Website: crate-barrel
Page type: receipt
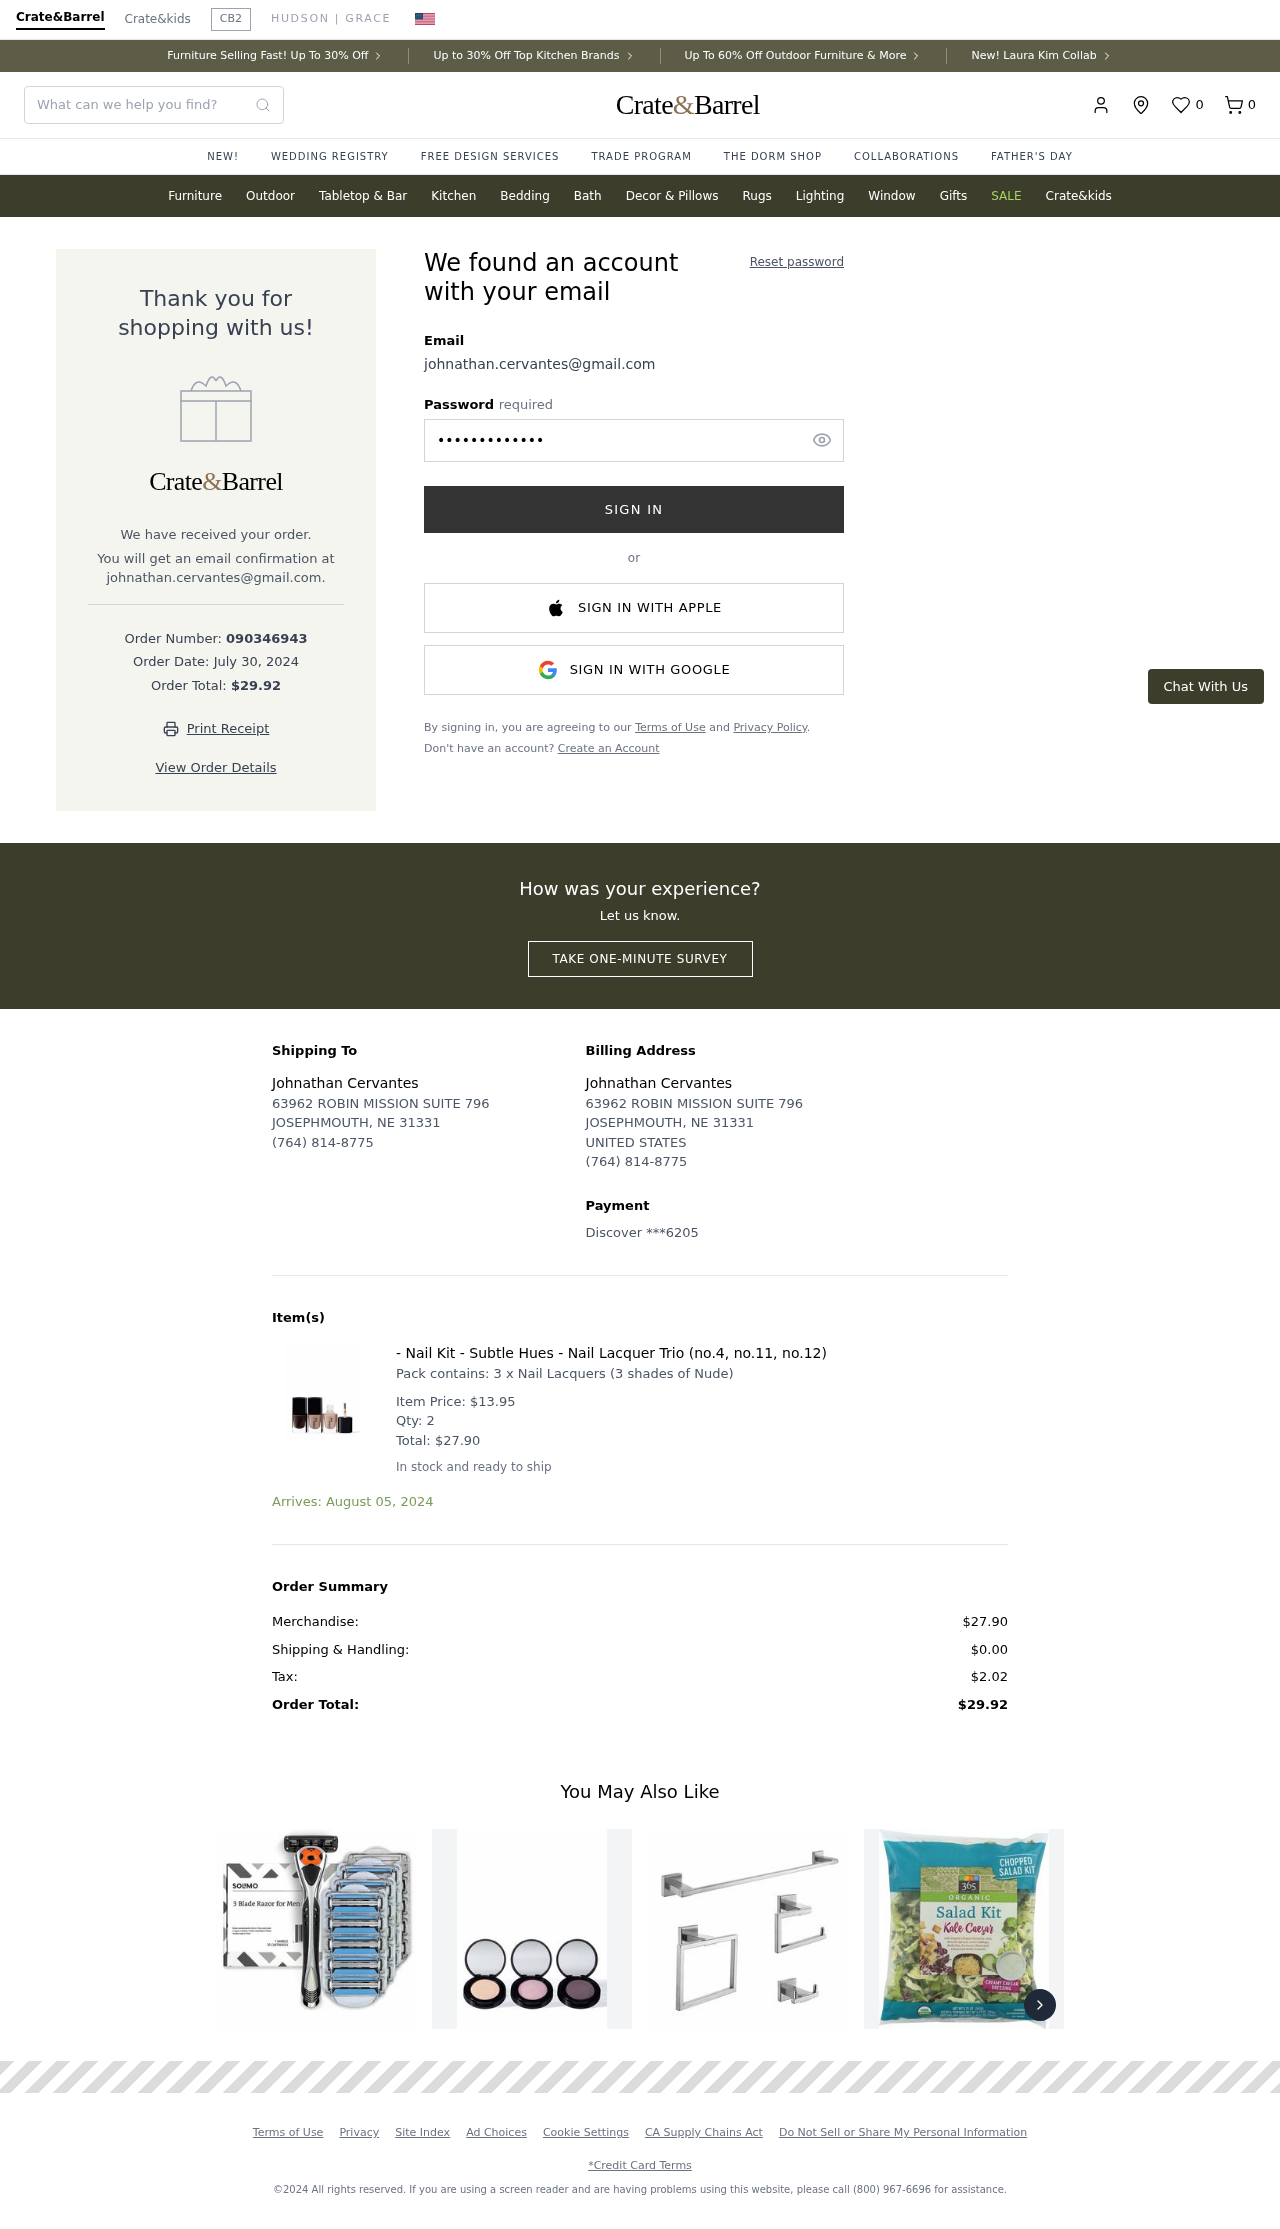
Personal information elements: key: PII_CARD_LAST4
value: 6205
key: PII_CARD_TYPE
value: Discover
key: PII_COUNTRY
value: UNITED STATES
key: PII_EMAIL
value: johnathan.cervantes@gmail.com
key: PII_FULLNAME
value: Johnathan Cervantes
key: PII_STREET
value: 63962 ROBIN MISSION SUITE 796
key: PII_EMAIL2
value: johnathan.cervantes@gmail.com
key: PII_CITY_STATE_ZIP
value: JOSEPHMOUTH, NE 31331
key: PII_PHONE
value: (764) 814-8775
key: PII_FULLNAME2
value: Johnathan Cervantes
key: PII_STREET2
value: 63962 ROBIN MISSION SUITE 796
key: PII_CITY_STATE_ZIP2
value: JOSEPHMOUTH, NE 31331
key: PII_PHONE2
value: (764) 814-8775
Product elements: key: PRODUCT1_DESC
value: Pack contains: 3 x Nail Lacquers (3 shades of Nude)
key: PRODUCT1_NAME
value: - Nail Kit - Subtle Hues - Nail Lacquer Trio (no.4, no.11, no.12)
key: PRODUCT1_PRICE
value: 13.95
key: PRODUCT1_QUANTITY
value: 2
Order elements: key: ORDER_NUM_ITEMS
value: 0
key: ORDER_ID
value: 090346943
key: ORDER_DATE
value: July 30, 2024
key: ORDER_TOTAL
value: $29.92
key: ORDER_ITEM_TOTAL
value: $27.90
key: ORDER_DELIVERY_DATE
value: Arrives: August 05, 2024
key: ORDER_SUBTOTAL
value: $27.90
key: ORDER_SHIPPING_COST
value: $0.00
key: ORDER_TAX
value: $2.02
Search elements: key: HEADER_SEARCH
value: What can we help you find?
Other elements: key: FAVORITES_COUNT
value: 0